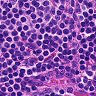
Metastatic tissue present: no